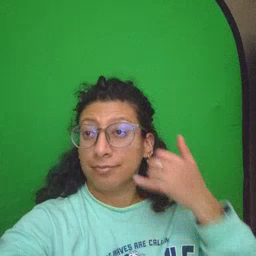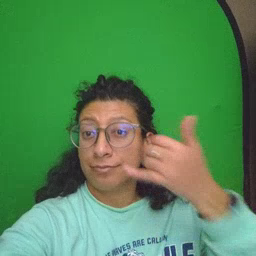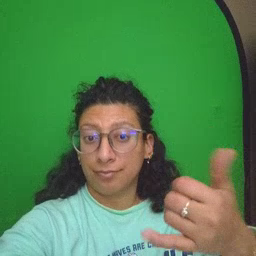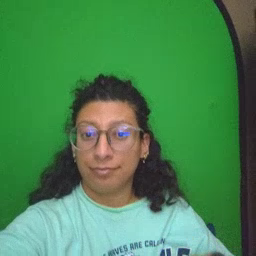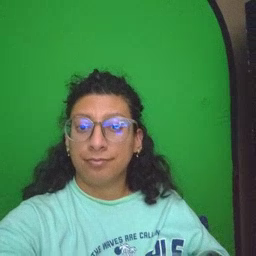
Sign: callonphone